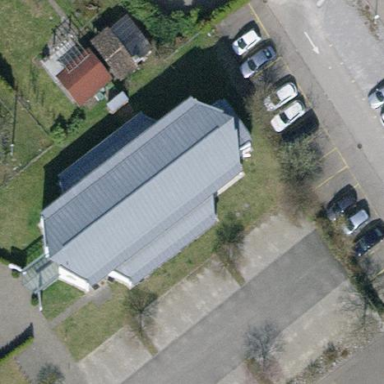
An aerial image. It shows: Building that serves as place of worship.